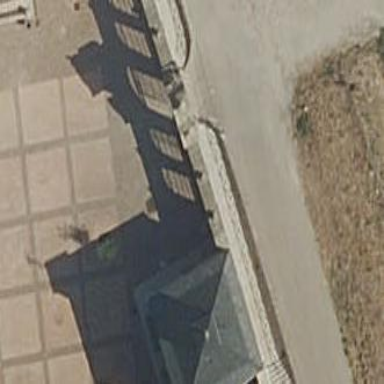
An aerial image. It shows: Beautiful church building.